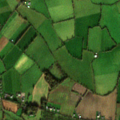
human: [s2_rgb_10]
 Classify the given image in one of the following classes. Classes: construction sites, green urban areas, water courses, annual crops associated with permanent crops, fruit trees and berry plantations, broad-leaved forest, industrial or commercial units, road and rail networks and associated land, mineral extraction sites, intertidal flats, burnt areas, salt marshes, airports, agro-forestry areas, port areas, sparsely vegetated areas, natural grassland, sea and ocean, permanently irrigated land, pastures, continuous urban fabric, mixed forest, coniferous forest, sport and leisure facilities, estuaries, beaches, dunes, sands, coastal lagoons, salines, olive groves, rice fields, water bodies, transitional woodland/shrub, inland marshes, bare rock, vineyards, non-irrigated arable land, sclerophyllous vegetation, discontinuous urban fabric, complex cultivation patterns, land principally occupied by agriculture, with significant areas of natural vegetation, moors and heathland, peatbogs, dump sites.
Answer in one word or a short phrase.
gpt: non-irrigated arable land, pastures